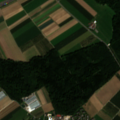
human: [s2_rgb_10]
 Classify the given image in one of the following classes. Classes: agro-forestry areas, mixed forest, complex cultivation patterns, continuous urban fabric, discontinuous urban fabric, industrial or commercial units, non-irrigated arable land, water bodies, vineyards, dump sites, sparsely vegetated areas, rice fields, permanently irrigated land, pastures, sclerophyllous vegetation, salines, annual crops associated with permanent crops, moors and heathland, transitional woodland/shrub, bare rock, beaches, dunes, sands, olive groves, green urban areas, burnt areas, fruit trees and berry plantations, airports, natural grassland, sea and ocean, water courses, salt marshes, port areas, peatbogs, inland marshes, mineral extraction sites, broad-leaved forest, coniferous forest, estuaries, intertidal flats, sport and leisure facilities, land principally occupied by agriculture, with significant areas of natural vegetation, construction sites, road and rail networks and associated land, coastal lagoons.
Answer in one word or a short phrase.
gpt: discontinuous urban fabric, non-irrigated arable land, mixed forest, transitional woodland/shrub